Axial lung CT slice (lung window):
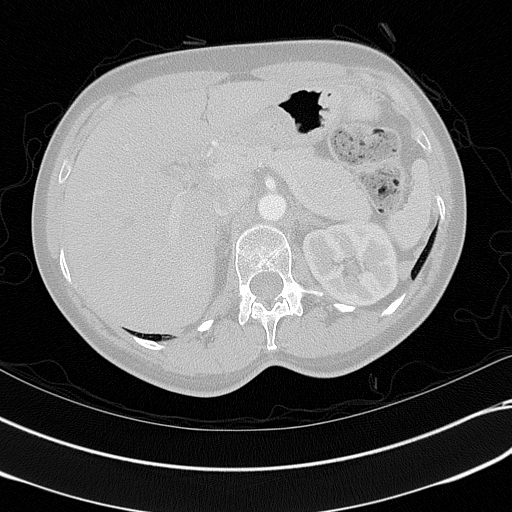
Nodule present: no